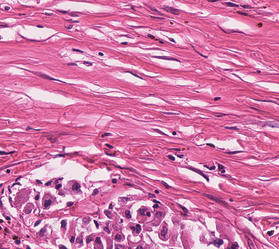
Tumor epithelial tissue: yes
Tumor-associated stroma tissue: yes
Normal tissue: no